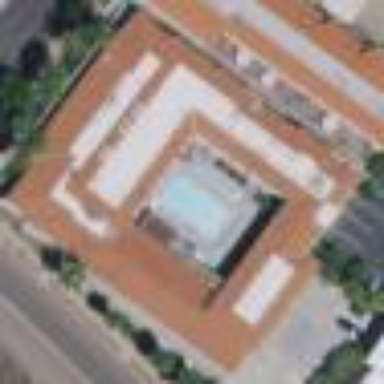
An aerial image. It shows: Office building identified as motel in the tourism category.